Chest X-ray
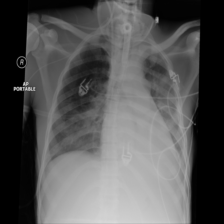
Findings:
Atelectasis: negative
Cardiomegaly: negative
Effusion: negative
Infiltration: positive
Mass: negative
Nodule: negative
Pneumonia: negative
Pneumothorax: negative
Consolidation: negative
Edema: negative
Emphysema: negative
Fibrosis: negative
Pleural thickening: negative
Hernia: negative